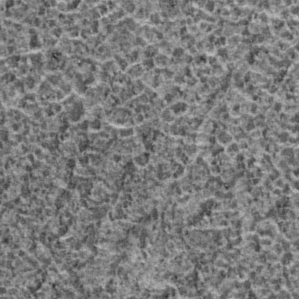
Label: frost